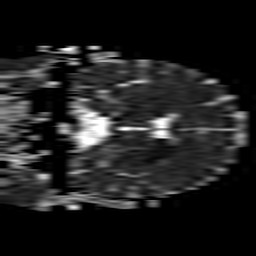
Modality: ADC
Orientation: coronal
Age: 59
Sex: female
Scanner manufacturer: philips
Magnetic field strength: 1.5 T
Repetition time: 3.398 s
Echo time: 0.06922 s